Field crop: tomato
Growth stage: 2
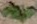
Species: solanum